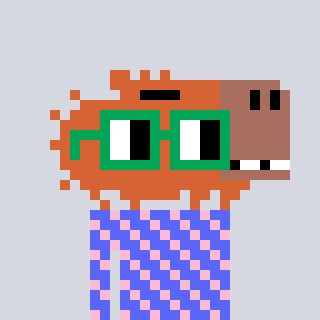
a pixel art character with square green glasses, a capybara-shaped head and a purple-colored body on a cool background